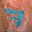
Label: 7